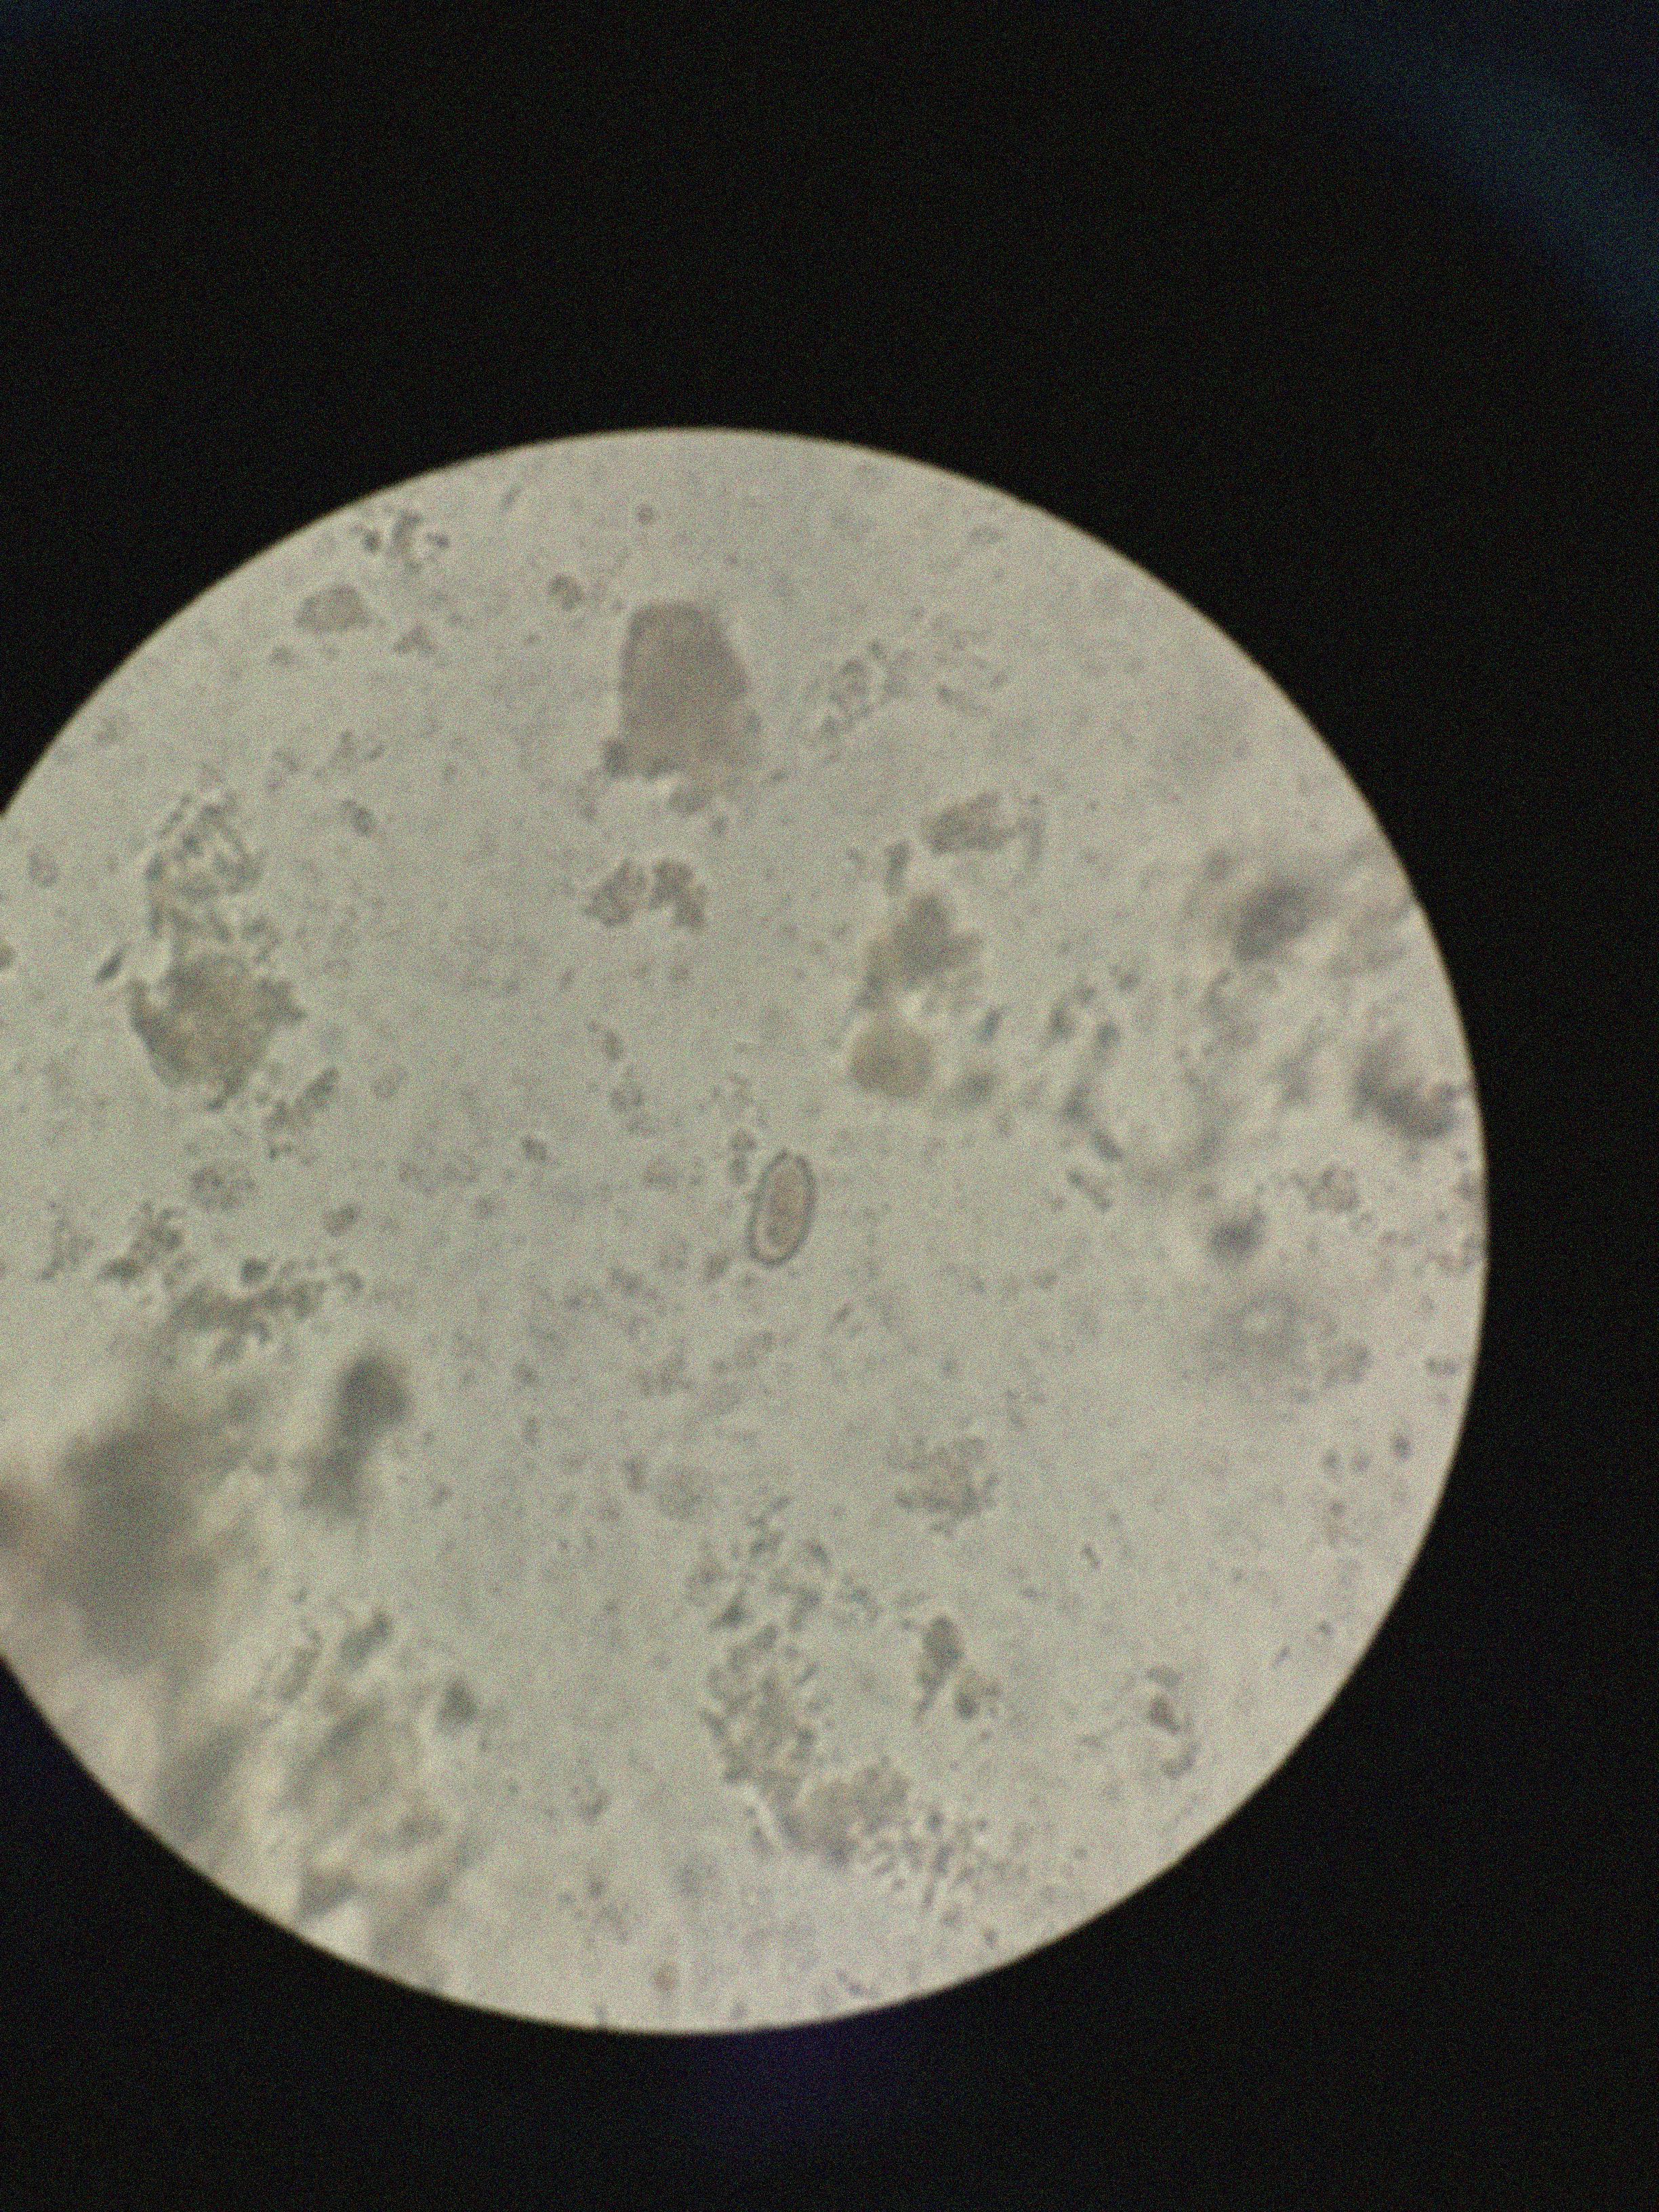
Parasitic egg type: Capillaria philippinensis